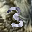
Label: 3